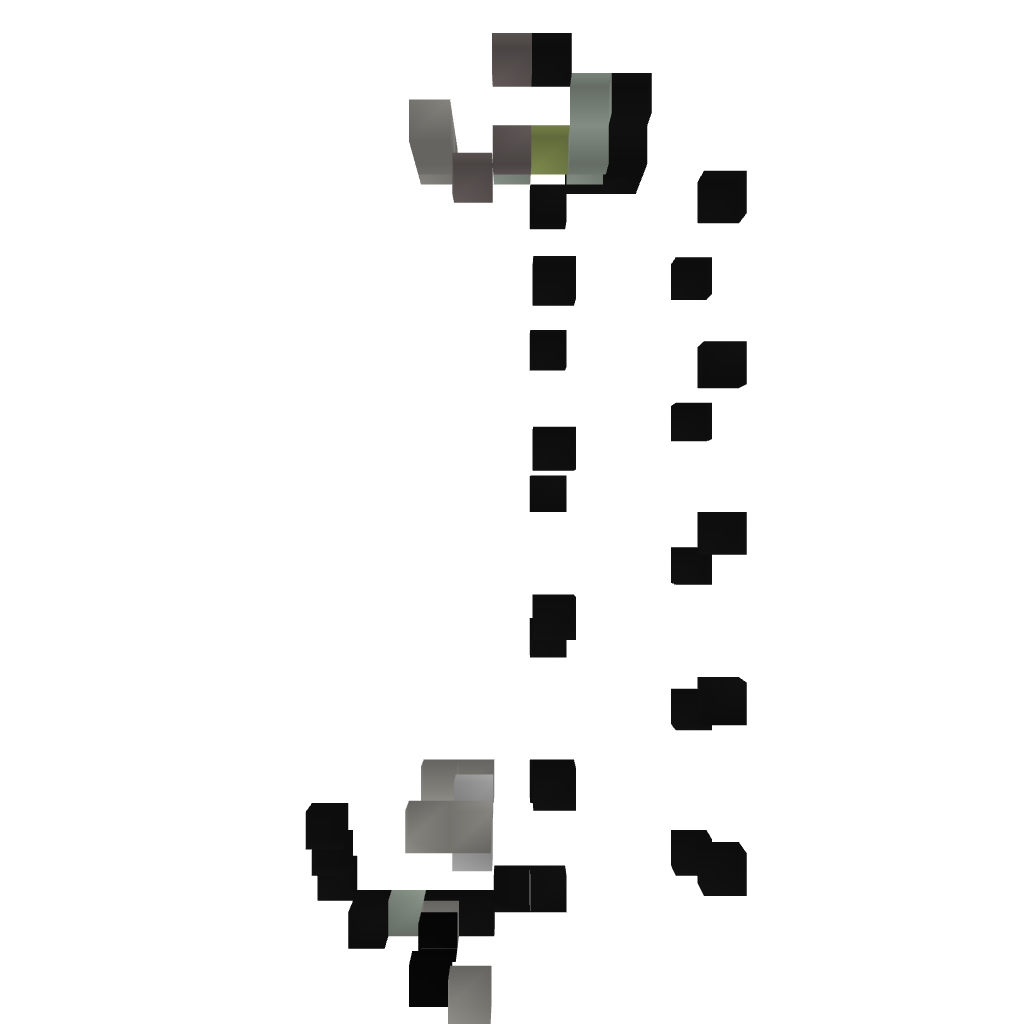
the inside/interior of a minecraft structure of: Multiplayer Zipper Elevator